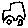
Label: car